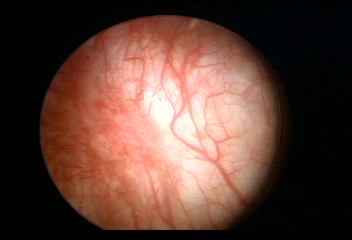
Modality: WLC
Class: Malignant
Subclass: LowGradePapillary
Lesion: L1
Stage: Ta
Morphology: Non-papillary
Bladder cancer association: Yes